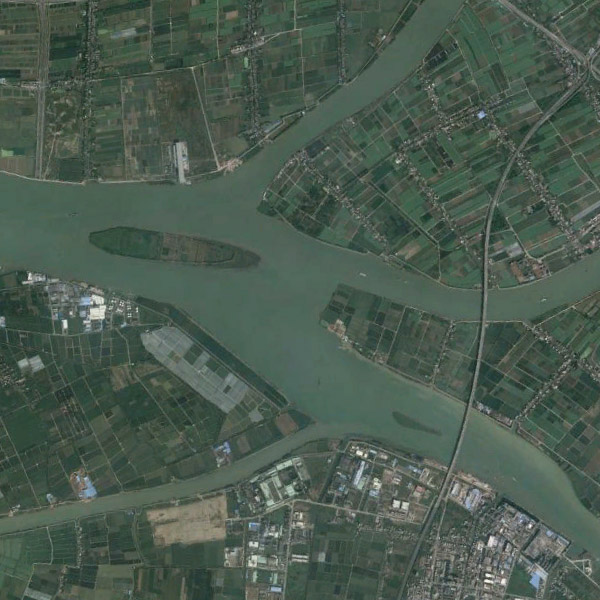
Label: River